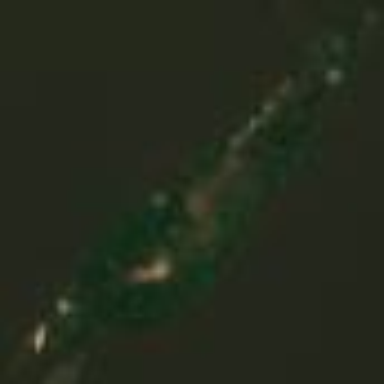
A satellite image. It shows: Islet covered with scrub vegetation.